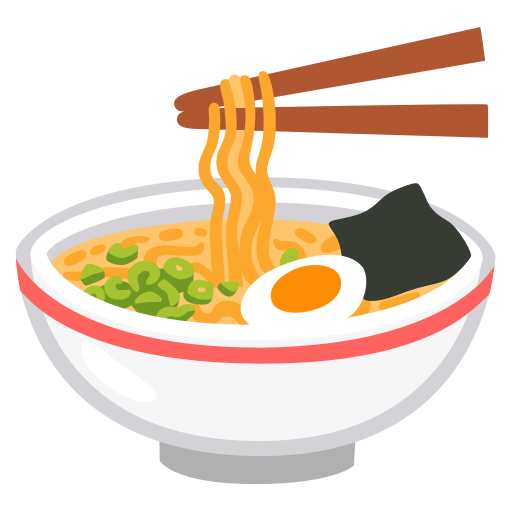
Emoji: 🍜